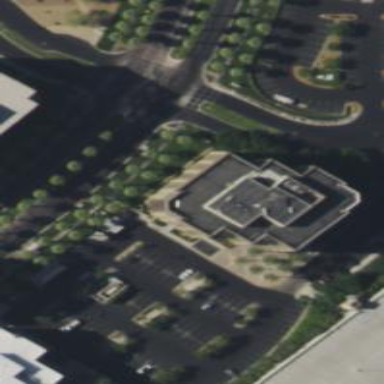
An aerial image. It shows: Public building.